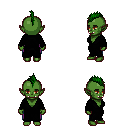
a pixel art fantasy rpg character, female body template, orc, green skin, black robe, magenta pants, green mohawk hairstyle, four views (front, back, left, right), 2x2 character sprite sheet, small pixel art, hard edges, no anti-aliasing